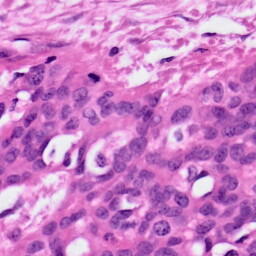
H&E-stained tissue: Ovarian